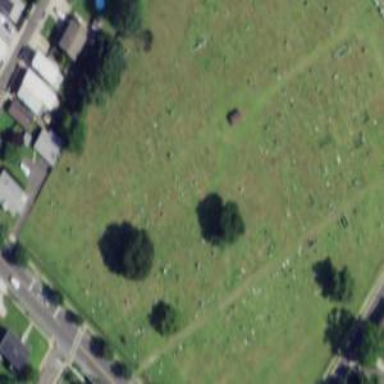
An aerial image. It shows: Cemetery.